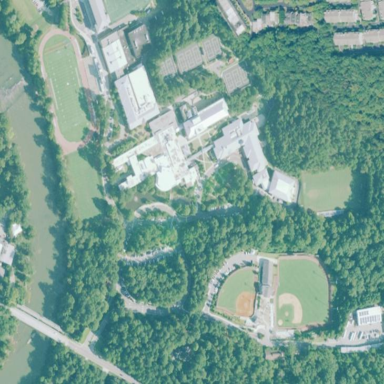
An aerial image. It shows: School.